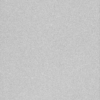
Label: dusty